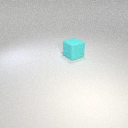
large cyan rubber cube